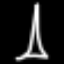
Label: The Eiffel Tower